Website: macys
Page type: customer-info-address
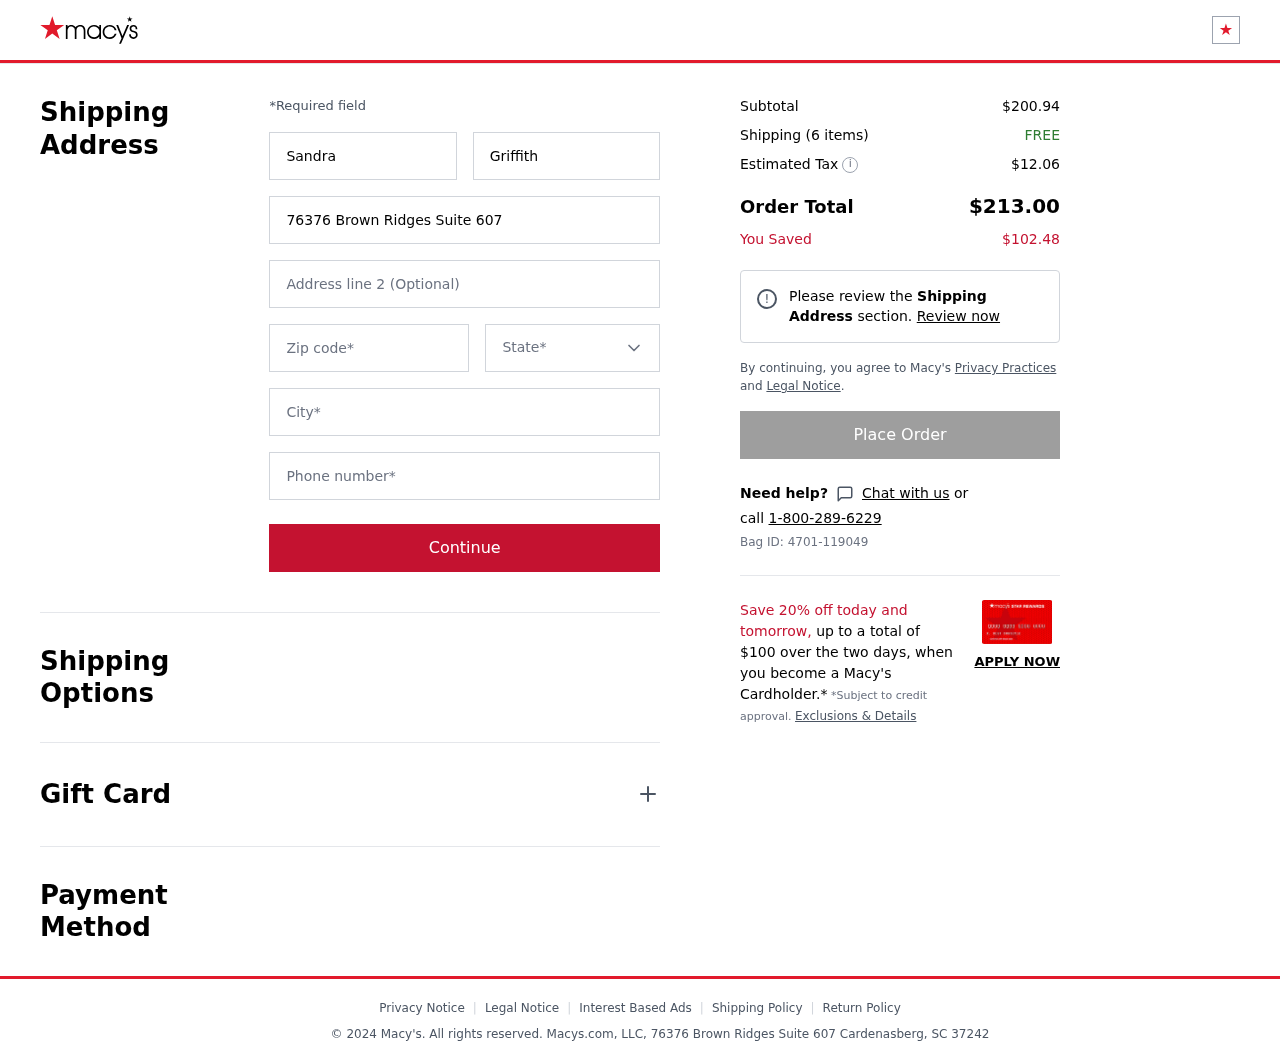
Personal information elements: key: PII_CITY
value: Cardenasberg
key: PII_FIRSTNAME
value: Sandra
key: PII_LASTNAME
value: Griffith
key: PII_PHONE
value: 5158630633
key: PII_POSTCODE
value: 37242
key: PII_STATE
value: South Carolina
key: PII_STREET
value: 76376 Brown Ridges Suite 607
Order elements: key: ORDER_SUBTOTAL
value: $200.94
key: ORDER_NUM_ITEMS
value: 6
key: ORDER_SHIPPING_COST
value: FREE
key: ORDER_TAX
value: $12.06
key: ORDER_TOTAL
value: $213.00
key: ORDER_SAVINGS
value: $102.48
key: ORDER_BAG_ID
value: Bag ID: 4701-119049